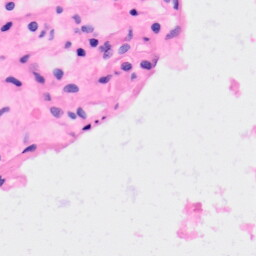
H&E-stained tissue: Kidney